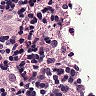
Metastatic tissue present: no